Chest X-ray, PA view. Patient: 37 years old, sex M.
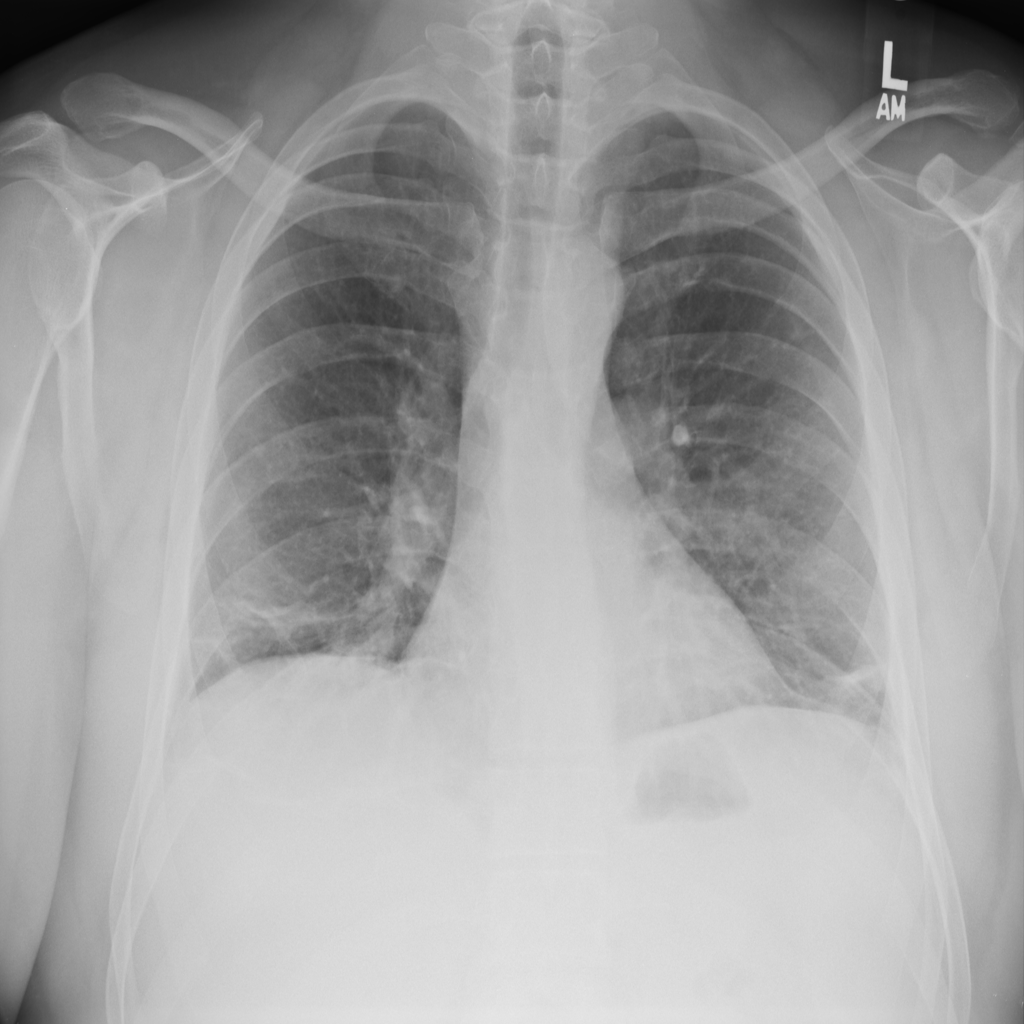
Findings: No Finding